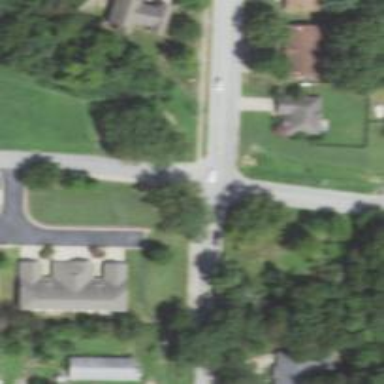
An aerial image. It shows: Unmarked crossing on the road.